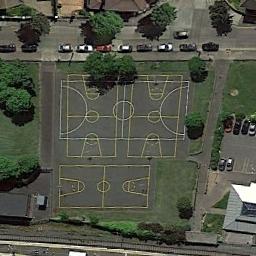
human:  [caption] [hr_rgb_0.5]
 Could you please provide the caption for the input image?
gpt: Next to the road are three basketball courts,With some trees and the parking lot nearby .

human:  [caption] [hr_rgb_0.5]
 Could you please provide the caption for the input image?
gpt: There are several nested basketball courts and a separate basketball court below .

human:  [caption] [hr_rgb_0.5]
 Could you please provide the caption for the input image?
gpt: Three basketball courts next to a parking lot and some houses beside .

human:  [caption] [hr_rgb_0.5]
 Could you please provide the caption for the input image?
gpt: Three basketball courts are on the open place next to a road .

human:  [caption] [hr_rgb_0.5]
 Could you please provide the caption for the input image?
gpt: Many cars are on the road next to three basketball courts .